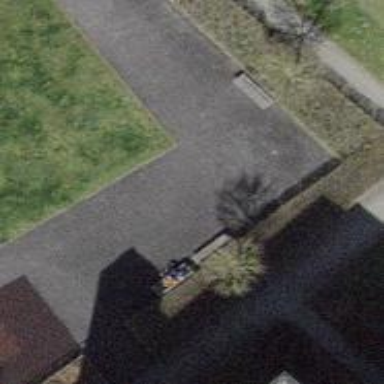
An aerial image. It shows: Brown bench.